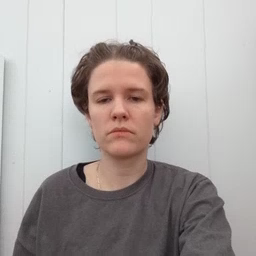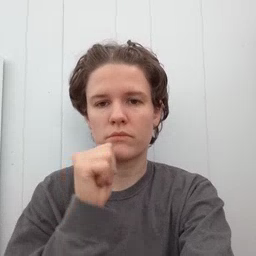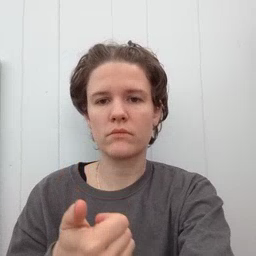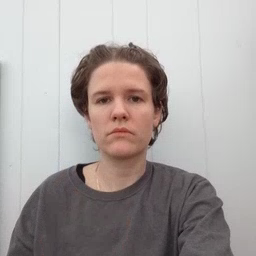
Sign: tomorrow